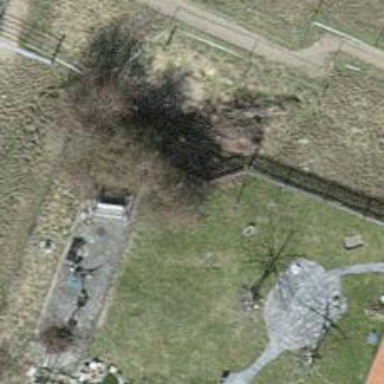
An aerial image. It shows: Fence.